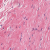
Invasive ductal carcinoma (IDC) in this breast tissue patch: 0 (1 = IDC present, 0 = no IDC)